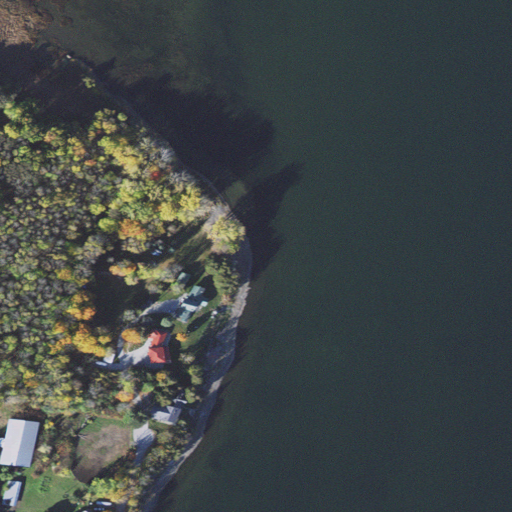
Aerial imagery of cape in Vermont named Cooper Point containing open water, woody wetlands, pasture, low intensity development, medium intensity development, grassland, herbaceous wetlands, and high intensity development